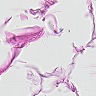
Metastatic tissue present: no